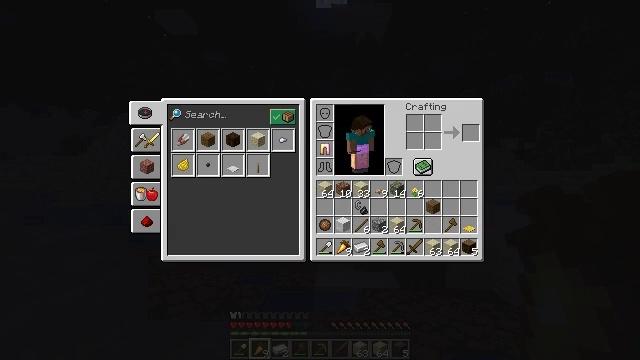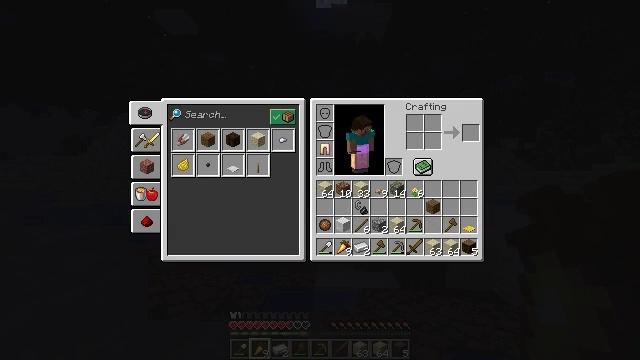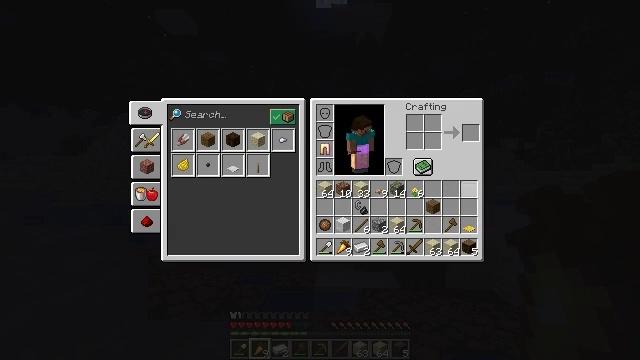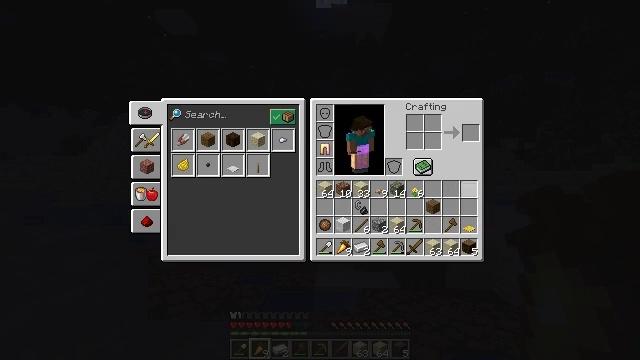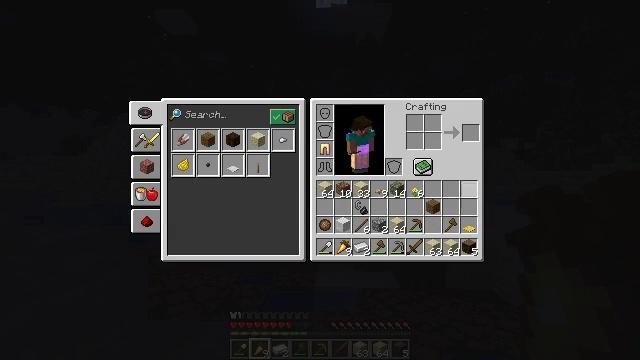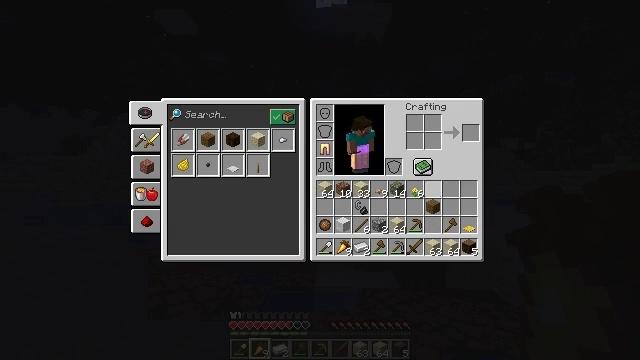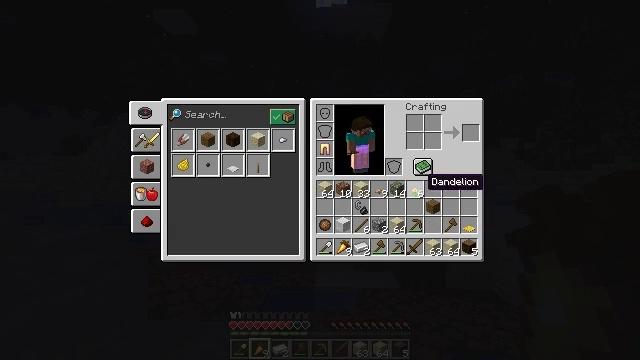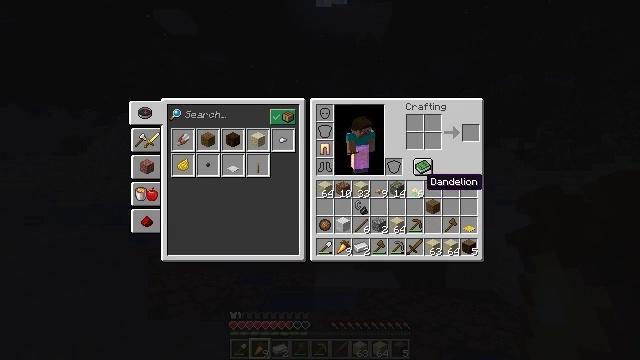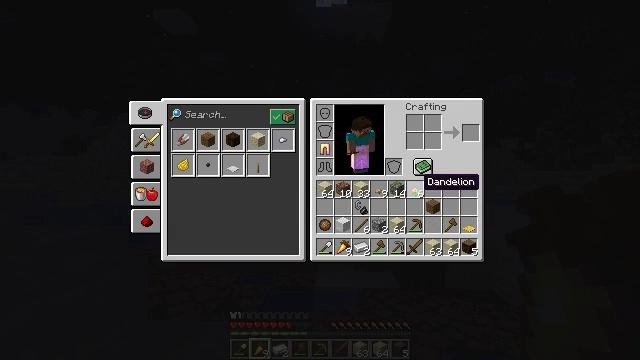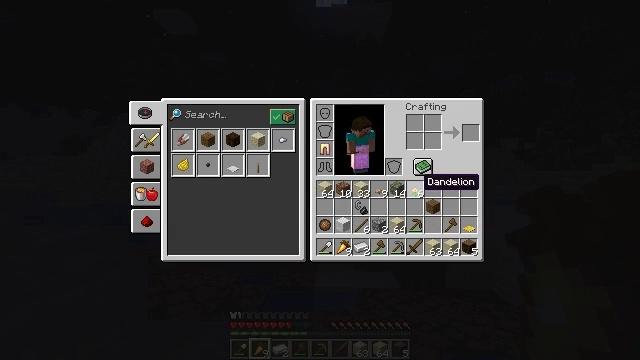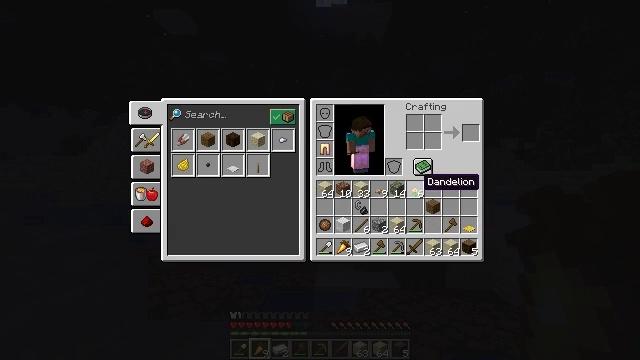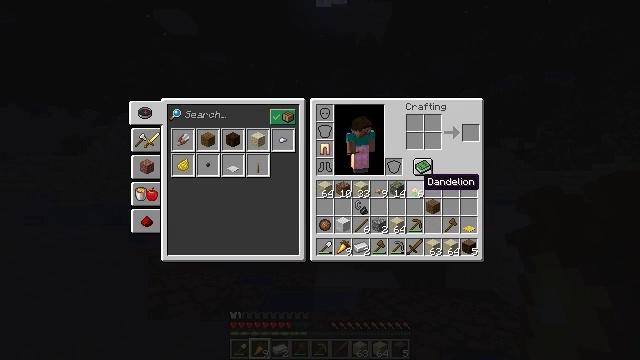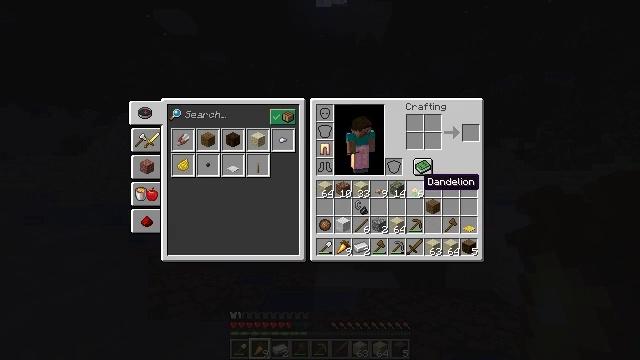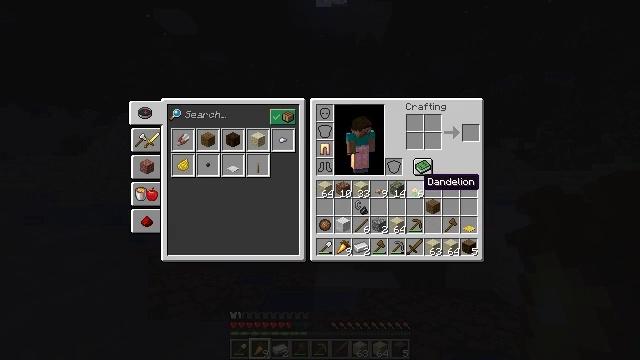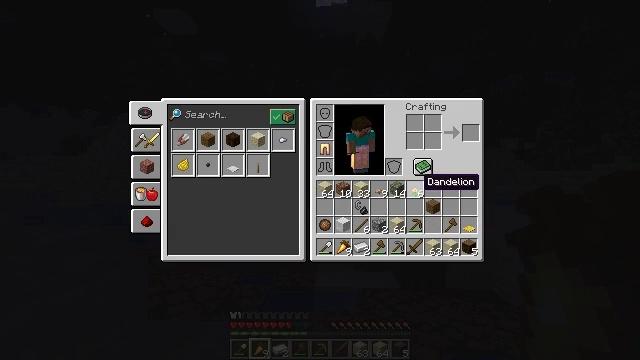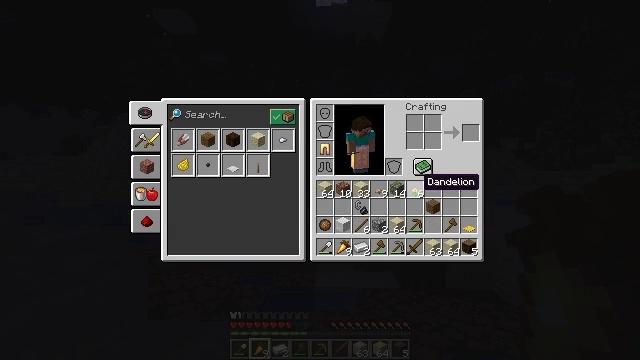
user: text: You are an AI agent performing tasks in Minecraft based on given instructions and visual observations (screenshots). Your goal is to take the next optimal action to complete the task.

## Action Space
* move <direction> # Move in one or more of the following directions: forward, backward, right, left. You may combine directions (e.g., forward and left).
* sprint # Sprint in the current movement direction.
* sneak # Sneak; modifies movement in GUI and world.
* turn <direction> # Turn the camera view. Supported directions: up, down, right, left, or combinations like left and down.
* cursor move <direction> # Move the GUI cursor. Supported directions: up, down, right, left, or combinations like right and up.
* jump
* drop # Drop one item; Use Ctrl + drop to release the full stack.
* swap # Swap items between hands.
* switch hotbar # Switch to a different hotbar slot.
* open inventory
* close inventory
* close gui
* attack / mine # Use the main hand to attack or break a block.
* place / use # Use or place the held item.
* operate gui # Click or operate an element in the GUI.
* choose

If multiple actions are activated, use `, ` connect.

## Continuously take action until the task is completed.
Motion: motion action
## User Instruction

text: Break the stone brick slab to recycle it.
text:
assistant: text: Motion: no_op
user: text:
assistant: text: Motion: no_op
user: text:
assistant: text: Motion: no_op
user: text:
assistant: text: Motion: no_op
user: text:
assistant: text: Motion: cursor move left
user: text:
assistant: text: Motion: no_op
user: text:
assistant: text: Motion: no_op
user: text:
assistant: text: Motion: no_op
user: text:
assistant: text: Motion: no_op
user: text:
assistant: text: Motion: no_op
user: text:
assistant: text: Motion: no_op
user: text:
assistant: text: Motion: no_op
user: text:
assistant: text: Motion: no_op
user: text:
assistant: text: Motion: no_op
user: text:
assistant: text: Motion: no_op
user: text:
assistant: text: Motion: no_op
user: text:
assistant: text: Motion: no_op
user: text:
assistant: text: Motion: no_op
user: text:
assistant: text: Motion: no_op
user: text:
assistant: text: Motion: no_op
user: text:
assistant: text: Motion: turn right
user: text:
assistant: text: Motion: turn right and down
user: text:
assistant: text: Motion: turn right and down
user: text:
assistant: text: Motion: turn right and down
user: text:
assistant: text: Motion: no_op
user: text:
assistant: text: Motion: turn down
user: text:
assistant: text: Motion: turn right and down
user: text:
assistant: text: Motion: turn down
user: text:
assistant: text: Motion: turn left
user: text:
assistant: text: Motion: turn left